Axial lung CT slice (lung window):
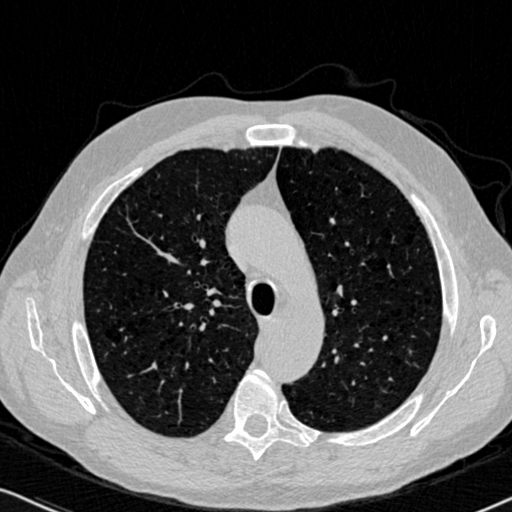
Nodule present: no